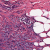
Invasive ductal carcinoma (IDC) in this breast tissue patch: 1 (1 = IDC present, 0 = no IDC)